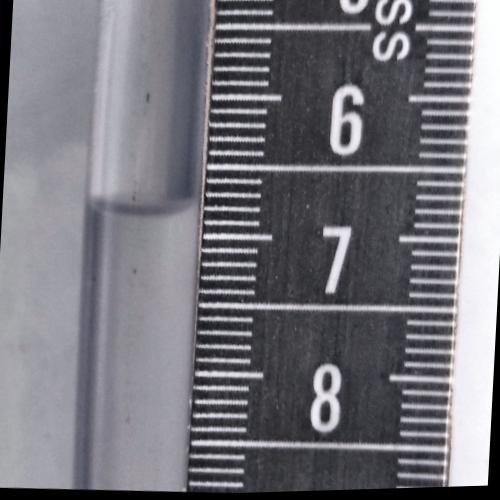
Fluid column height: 6.8 cm